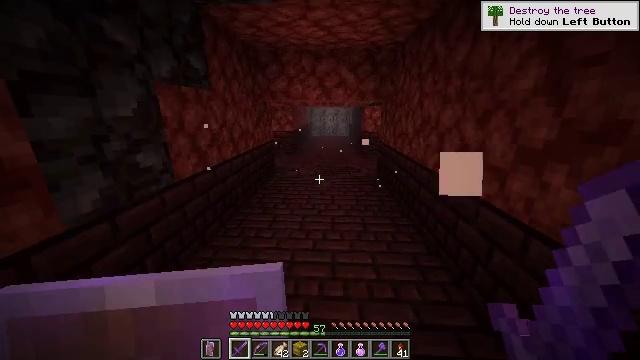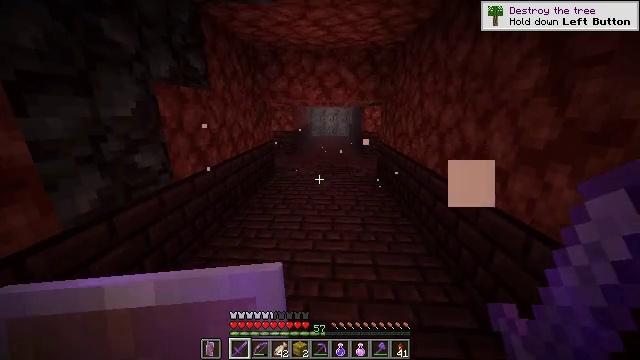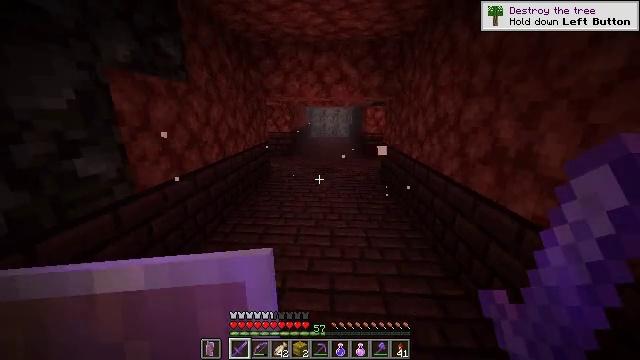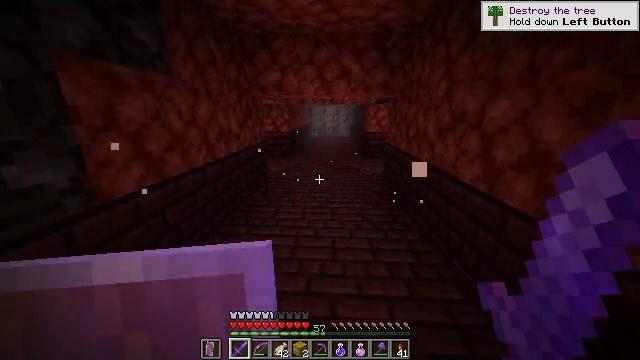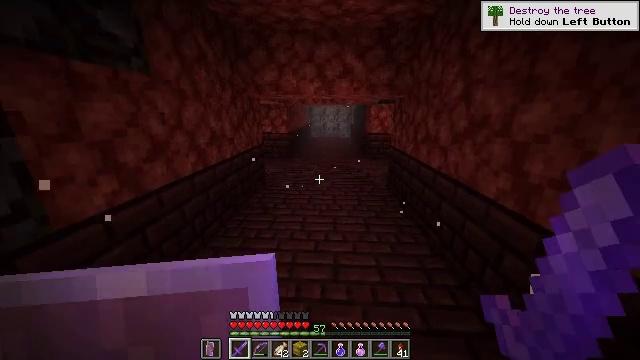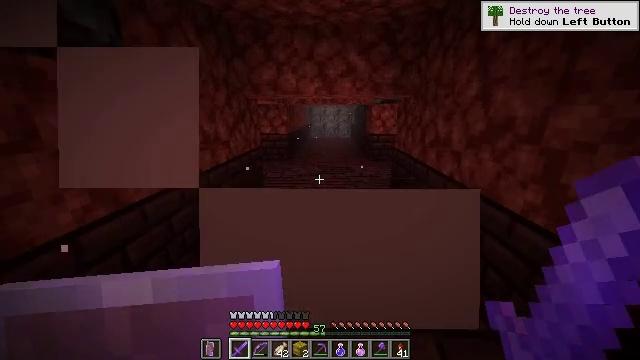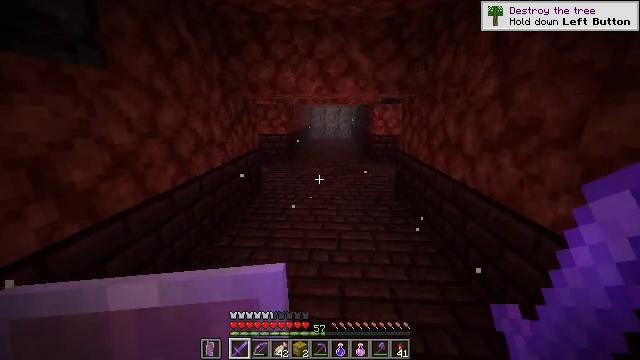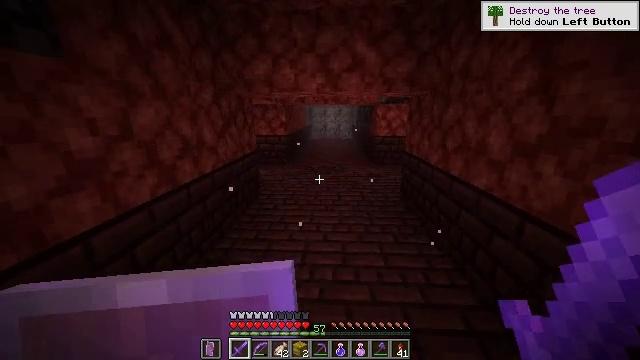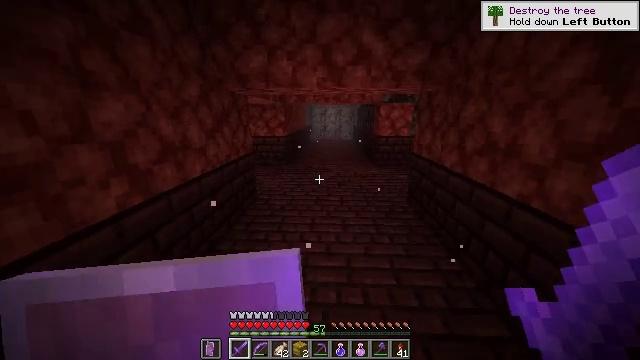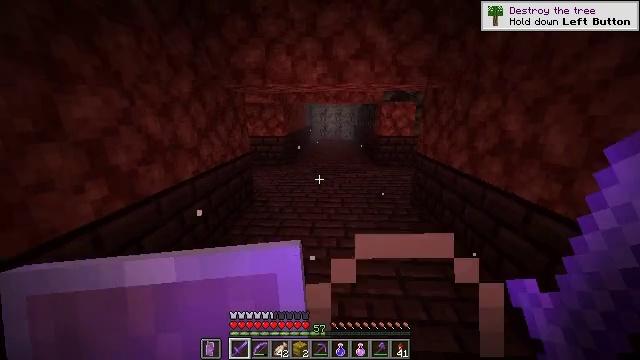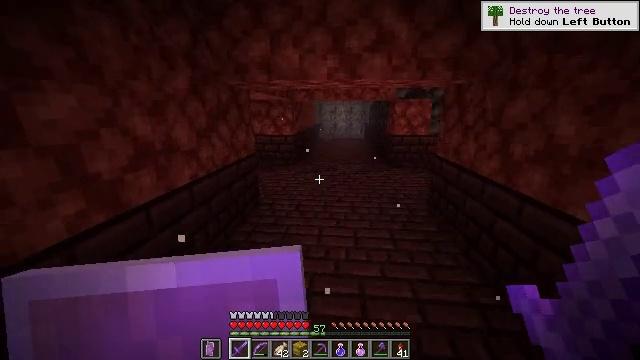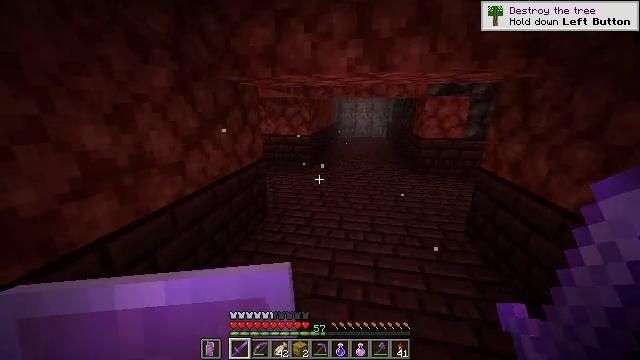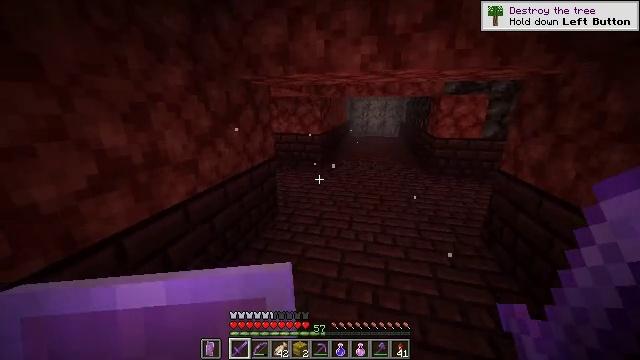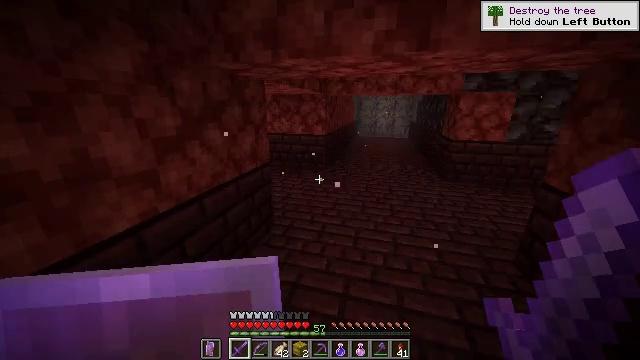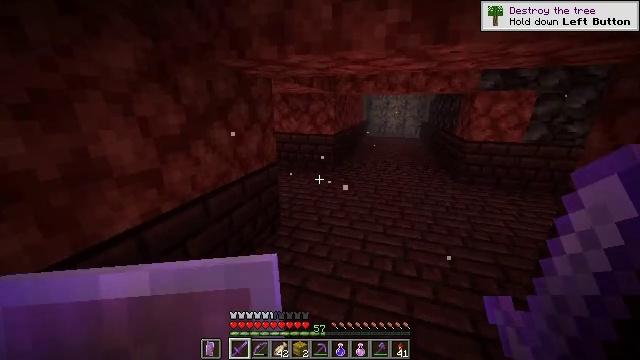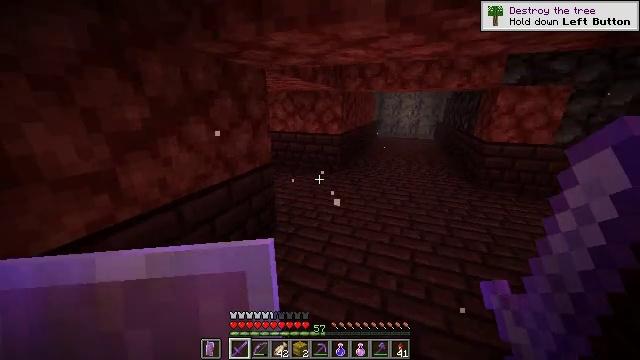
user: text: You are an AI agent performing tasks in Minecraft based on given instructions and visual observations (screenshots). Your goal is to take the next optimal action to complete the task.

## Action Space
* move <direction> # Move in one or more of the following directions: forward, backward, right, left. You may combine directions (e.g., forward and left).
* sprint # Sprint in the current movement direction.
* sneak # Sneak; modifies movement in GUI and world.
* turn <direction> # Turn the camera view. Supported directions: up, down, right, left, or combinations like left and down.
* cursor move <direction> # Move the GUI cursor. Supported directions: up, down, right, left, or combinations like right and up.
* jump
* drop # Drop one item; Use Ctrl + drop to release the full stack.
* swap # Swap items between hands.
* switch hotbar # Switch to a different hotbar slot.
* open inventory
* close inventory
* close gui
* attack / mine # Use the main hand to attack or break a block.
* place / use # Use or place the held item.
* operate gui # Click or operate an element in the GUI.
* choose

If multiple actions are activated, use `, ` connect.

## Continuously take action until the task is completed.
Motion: motion action
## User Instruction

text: Kill a magma cube.
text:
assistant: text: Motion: move forward
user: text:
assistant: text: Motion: move forward
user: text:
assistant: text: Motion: move forward
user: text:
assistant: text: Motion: move forward
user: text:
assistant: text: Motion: move forward
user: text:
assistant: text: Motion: move forward
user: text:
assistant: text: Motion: move forward
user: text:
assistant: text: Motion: move forward
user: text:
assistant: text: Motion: move forward
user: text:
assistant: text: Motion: move forward, turn left
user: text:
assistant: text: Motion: move forward, turn left
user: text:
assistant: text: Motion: move forward, turn left
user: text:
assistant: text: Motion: move forward, turn left
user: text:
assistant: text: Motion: move forward and move right, turn left
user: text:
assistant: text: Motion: move forward and move right, turn left
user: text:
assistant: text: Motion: move forward and move right, turn left
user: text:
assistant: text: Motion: move forward and move right, turn left
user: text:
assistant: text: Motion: move forward and move right, turn left
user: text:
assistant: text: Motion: move forward and move right, turn left
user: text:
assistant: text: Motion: move forward and move right, turn left
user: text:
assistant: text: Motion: move forward and move right, turn left
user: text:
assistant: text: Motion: move forward and move right, turn left
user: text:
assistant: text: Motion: move forward and move right, turn left
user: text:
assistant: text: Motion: move right
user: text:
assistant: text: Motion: no_op
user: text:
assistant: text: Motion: no_op
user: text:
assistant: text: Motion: no_op
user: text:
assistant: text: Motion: no_op
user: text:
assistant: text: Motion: no_op
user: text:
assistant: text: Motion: no_op